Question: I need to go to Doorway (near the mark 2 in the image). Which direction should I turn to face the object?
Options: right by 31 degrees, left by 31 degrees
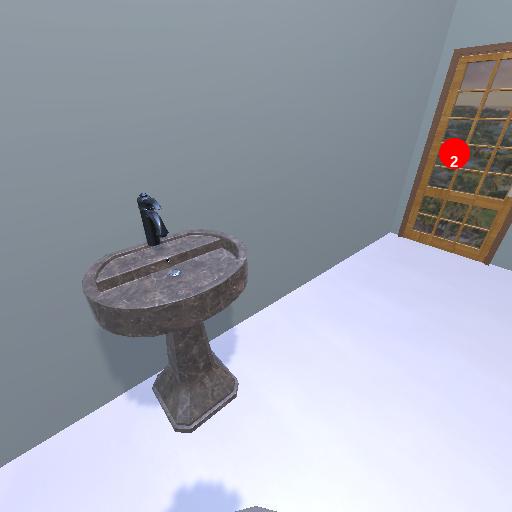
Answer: right by 31 degrees